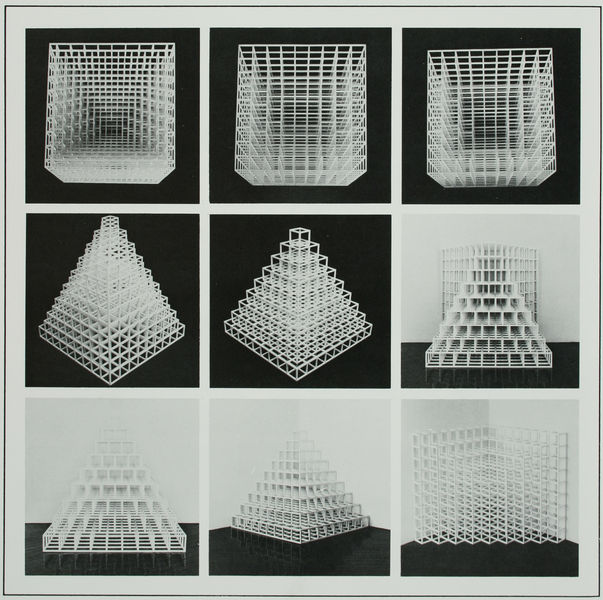
Titel: Cube Structures based on nine Modules
Künstler: K. u. a. Miyamoto
Standort: New York
Institution: John Weber Gallery
Schlagwörter: körper, weiß, dreieck, grau, raum, schwarz, muster, rahmen, gitter, bilder, perspektive, abstrakt, metall, aufsicht, foto, stangen, würfel, stäbe, untersicht, museum, pyramide, sol, kanten, lewitt, kuben, installation, raster, bauen, neun, kubus, pyramiden, wiß, sol lewitt, installationen